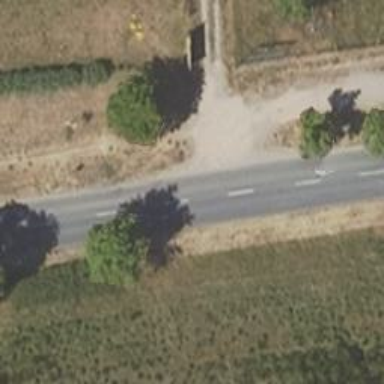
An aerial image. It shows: Driveway leading to service road.